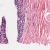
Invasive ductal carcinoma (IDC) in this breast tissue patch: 0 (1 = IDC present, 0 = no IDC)